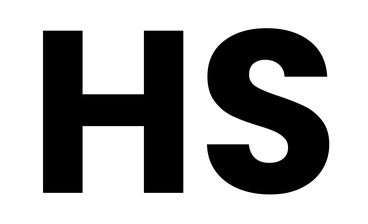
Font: Poppins-Bold